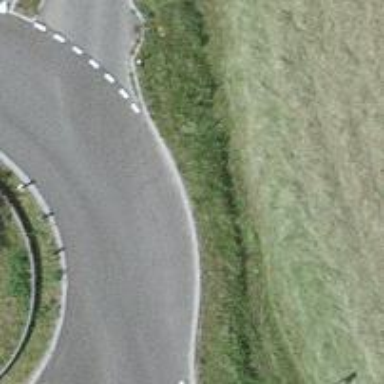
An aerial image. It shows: Secondary road with asphalt surface leading to roundabout.